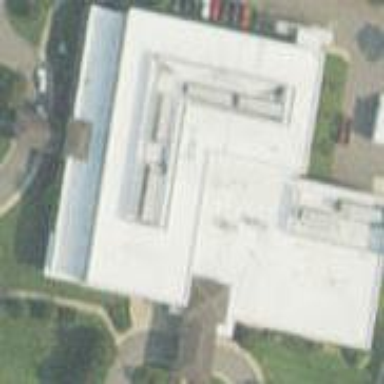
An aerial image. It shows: Building.